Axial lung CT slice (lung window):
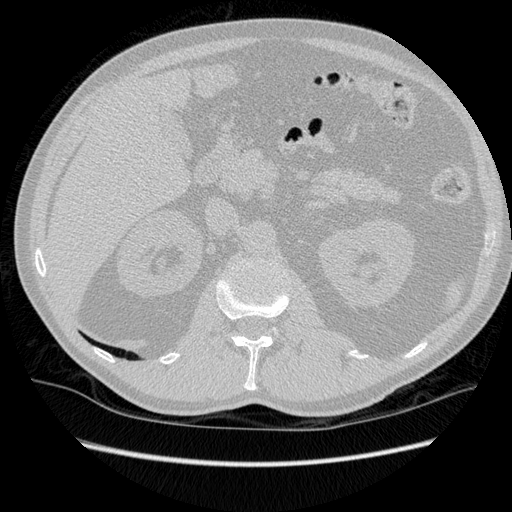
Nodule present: no